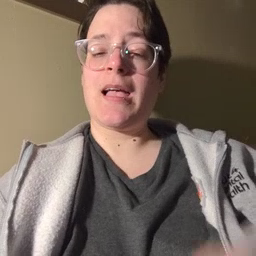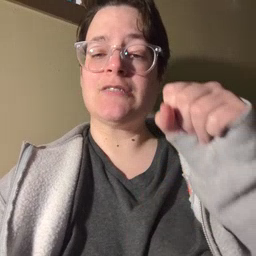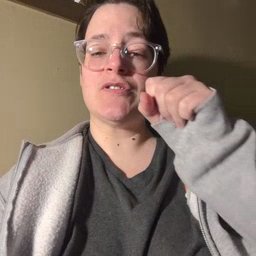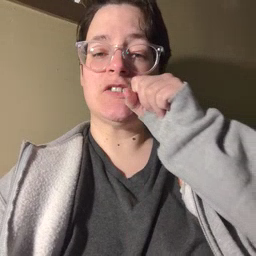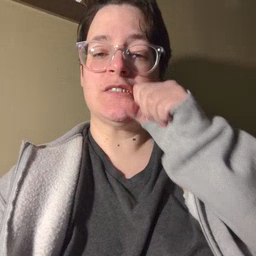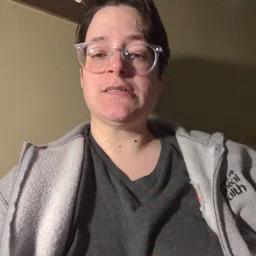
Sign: carrot